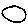
Label: circle